Interaction volume radius: 10 \u00c5
Interaction volume height: 15 \u00c5
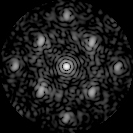
Disorder parameter: 0.4039